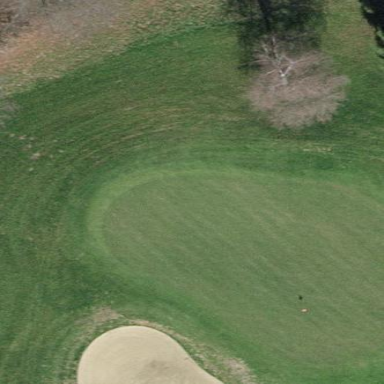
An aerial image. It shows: Picturesque green golfing area with grass land use.